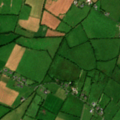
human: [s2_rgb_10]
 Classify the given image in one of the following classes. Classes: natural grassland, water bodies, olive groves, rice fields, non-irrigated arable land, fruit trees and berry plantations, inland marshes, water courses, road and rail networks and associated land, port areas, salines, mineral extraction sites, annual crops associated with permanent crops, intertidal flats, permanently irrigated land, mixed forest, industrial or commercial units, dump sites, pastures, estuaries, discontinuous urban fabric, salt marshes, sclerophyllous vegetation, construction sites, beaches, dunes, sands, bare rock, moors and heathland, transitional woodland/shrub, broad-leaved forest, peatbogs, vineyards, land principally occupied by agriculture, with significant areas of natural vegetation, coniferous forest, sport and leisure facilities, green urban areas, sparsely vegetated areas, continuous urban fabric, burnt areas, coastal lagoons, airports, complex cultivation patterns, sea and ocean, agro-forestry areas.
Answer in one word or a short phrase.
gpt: pastures